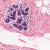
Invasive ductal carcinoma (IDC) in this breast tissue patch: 0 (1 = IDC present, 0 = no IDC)